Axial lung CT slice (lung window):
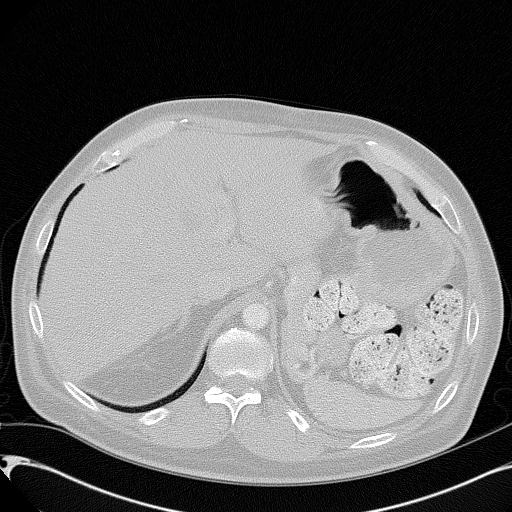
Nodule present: no